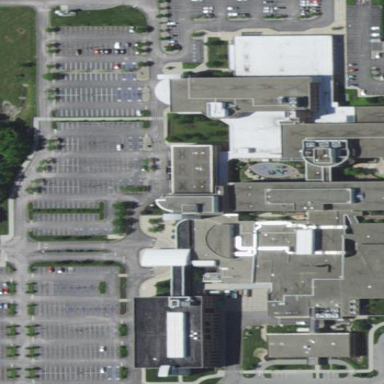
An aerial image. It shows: Healthcare facility identified as hospital.